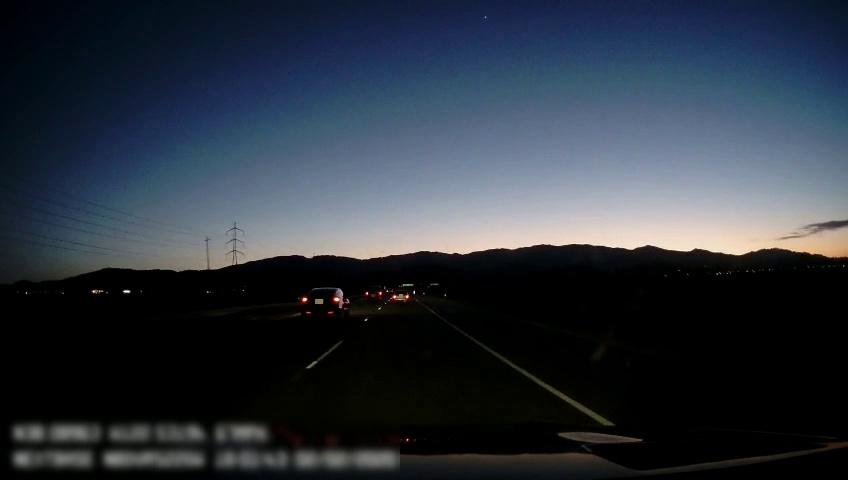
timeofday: Dusk/Dawn/Twilight
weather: Sunny
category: Drivable Space
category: Vehicles | Car
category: Vehicles | Car
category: Vehicles | Car
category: Lanes | Current Lane
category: Lanes | Alternate Lane